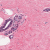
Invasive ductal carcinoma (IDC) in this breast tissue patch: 0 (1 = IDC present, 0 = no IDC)